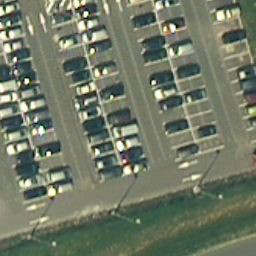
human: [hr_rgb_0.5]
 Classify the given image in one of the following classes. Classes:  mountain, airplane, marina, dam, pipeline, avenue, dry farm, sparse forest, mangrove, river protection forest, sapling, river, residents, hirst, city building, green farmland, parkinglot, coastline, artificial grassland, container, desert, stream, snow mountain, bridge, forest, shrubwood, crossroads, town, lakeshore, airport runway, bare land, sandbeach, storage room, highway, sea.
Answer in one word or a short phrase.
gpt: parkinglot